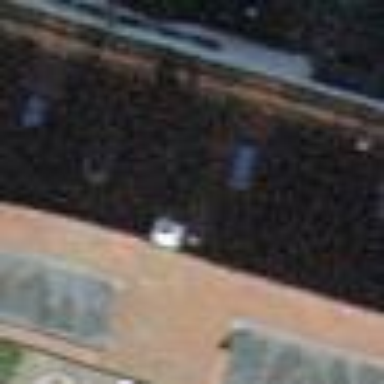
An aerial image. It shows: Building with tile roof.